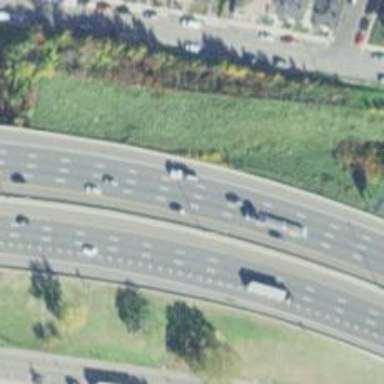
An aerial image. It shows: Asphalt motorway.